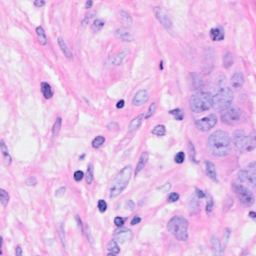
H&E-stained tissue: Breast